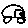
Label: car